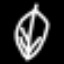
Label: leaf